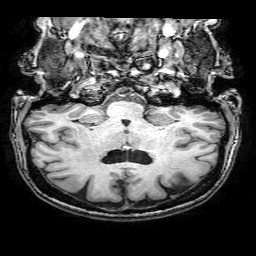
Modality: T1w
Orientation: sagittal
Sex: female
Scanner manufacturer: philips
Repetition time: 0.008313 s
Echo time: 0.00381 s